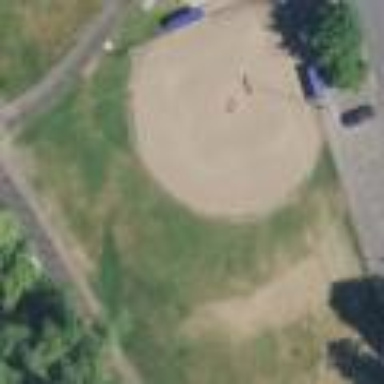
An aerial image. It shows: Baseball pitch for leisure land.